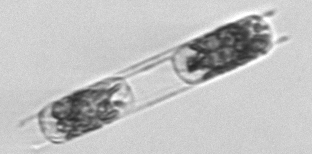
Label: Hemiaulus